Question: I'm aware there are similar questions on here, but none seem to have a satisfactory answer.
I'm trying to publish an app, but no matter what I try the developer console is reporting that there are zero supported devices

Here's my full manifest;
'''
<?xml version="1.0" encoding="utf-8"?>
<manifest xmlns:android="http://schemas.android.com/apk/res/android"
package="com.blah.blahpro"
android:versionCode="6"
android:versionName="1.0" >
<uses-sdk android:minSdkVersion="5" android:targetSdkVersion="17"/>
<supports-screens
android:anyDensity="true"
android:xlargeScreens="true"
android:largeScreens="true"
android:normalScreens="true"
android:smallScreens="true"
android:resizeable="true" />
<compatible-screens>
<!-- small size screens -->
<screen android:screenSize="small" android:screenDensity="ldpi" />
<screen android:screenSize="small" android:screenDensity="mdpi" />
<screen android:screenSize="small" android:screenDensity="hdpi" />
<screen android:screenSize="small" android:screenDensity="xhdpi" />
<!--Only hdpi and xhdpi for normal size screens -->
<screen android:screenSize="normal" android:screenDensity="ldpi" />
<screen android:screenSize="normal" android:screenDensity="mdpi" />
<screen android:screenSize="normal" android:screenDensity="hdpi" />
<screen android:screenSize="normal" android:screenDensity="xhdpi" />
<!-- all large size screens -->
<screen android:screenSize="large" android:screenDensity="ldpi" />
<screen android:screenSize="large" android:screenDensity="mdpi" />
<screen android:screenSize="large" android:screenDensity="hdpi" />
<screen android:screenSize="large" android:screenDensity="xhdpi" />
<!-- all xlarge size screens -->
<screen android:screenSize="xlarge" android:screenDensity="ldpi" />
<screen android:screenSize="xlarge" android:screenDensity="mdpi" />
<screen android:screenSize="xlarge" android:screenDensity="hdpi" />
<screen android:screenSize="xlarge" android:screenDensity="xhdpi" />
<!-- Special case for Nexus 7 -->
<screen android:screenSize="large" android:screenDensity="213" />
</compatible-screens>
<uses-feature android:name="android.hardware.location" android:required="false"/>
<uses-feature android:name="android.hardware.camera" android:required="false"/>
<uses-permission android:name="android.permission.ACCESS_FINE_LOCATION" />
<uses-permission android:name="android.permission.ACCESS_COARSE_LOCATION" />
<uses-permission android:name="android.permission.ACCESS_NETWORK_STATE" />
<uses-feature android:name="android.hardware.CAMERA" />
<uses-permission android:name="android.permission.CAMERA" />
<application
android:icon="@drawable/blahicon"
android:label="@string/app_name"
android:allowBackup="false">
<activity
android:label="@string/app_name"
android:name="com.blah.blahpro.Main" >
<intent-filter >
<action android:name="android.intent.action.MAIN" />
<category android:name="android.intent.category.LAUNCHER" />
</intent-filter>
</activity>
<activity
android:label="@string/app_name"
android:name="com.blah.satcalcpro.Find"
>
<intent-filter >
<action android:name="com.blah.lookangles.FIND" />
<category android:name="android.intent.category.DEFAULT" />
</intent-filter>
</activity>
</application>
</manifest>
'''
Any help is appreciated.
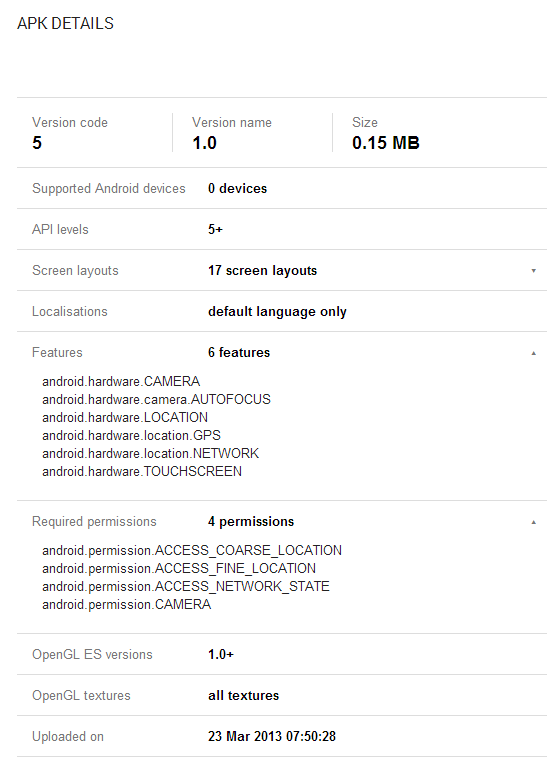
Answer: It seems that 'uses-feature' is case sensitive.
You wrote two features in your manifest:
'''
<uses-feature android:name="android.hardware.camera" android:required="false"/>
<uses-feature android:name="android.hardware.CAMERA" />
'''
The first one is OK. You'd like to use a camera, but it is not required.
The problem is that the second requires an 'android.hardware.CAMERA', which is not present in any Android device. They have a 'camera', not a 'CAMERA'.
I hope this helps you.